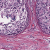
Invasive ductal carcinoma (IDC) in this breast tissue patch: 0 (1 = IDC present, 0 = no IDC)